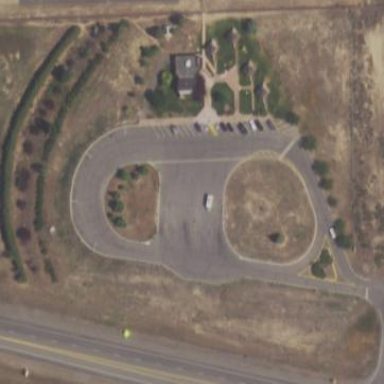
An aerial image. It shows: Rest area on the road.